Question: I believe I have successfully trained an 'SVM', but when I try to predict with it, the output is entirely 1's.
My code for training looks like this:
'''
for(size_t i = 0; i < (testPosArraySize); i++){
testGivenImg = imread(imagePosDir[i]);
detector->detect(testGivenImg, testKeypointsPos);
bowDE.compute(testGivenImg, testKeypointsPos, testFeaturesPos);
testFeaturesPos.reshape(1, 1);
testFeaturesVec.push_back(testFeaturesPos);
}
for(size_t i = 0; i < (testNegaArraySize); i++){
testGivenImg = imread(image[i]);
detector->detect(testGivenImg, testKeypointsNega);
bowDE.compute(testGivenImg, testKeypointsNega, testFeaturesNega);
testFeaturesNega.reshape(1, 1);
testFeaturesVec.push_back(testFeaturesNega);
}
Mat labels(numSamples, 1, CV_32F);
labels.rowRange(0, testPosArraySize).setTo(1);
labels.rowRange(testPosArraySize + 1, numSamples).setTo(-1);
SVM.model.train(fileTestFeat, labels, Mat(), Mat(), SVMParams());
'''
My code for prediction looks like this:
'''
vector<Mat> predictMatVec(predictArraySize); // -- amount of testing images
for(size_t i = 0; i < (predictArraySize); i++){
predictImg = imread(imageNegaDir[i]);
detector->detect(predictImg, predictKeypoints);
bowDE.compute(predictImg, predictKeypoints, predictFeatures);
predictFeatures.reshape(1, 1);
predictMatVec[i].push_back(predictFeatures);
Mat predictMat = Mat(predictMatVec);
float* predictFloat1D = (float*)predictMat.data;
Mat predictMat1D(1, fileTestFeat.cols, CV_32FC1, predictFloat1D);
float predictFloat = model.predict(predictMat1D);
cout << " -- SVM output: " << predictFloat << endl;
}
'''
But it is returning nothing but 1's.

What is wrong with it?
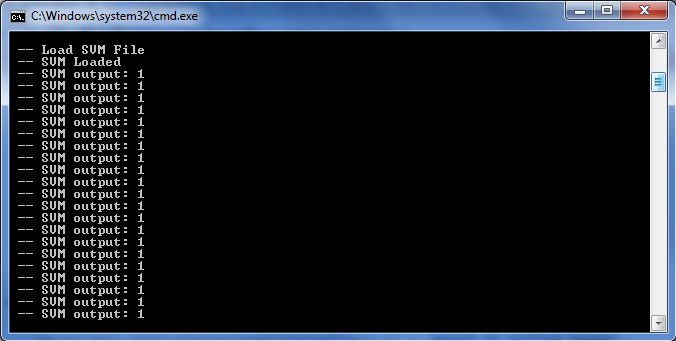
Answer: So, the vocabulary has been already created (e.g. by <URL> and you start to train you SVM classifier, right?
At this point you have a feature detector, extractor, matcher and a BOW image descriptor extractor (to compute an image descriptor using the bag of visual words) such as:
'''
cv::Ptr<cv::FeatureDetector> detector = cv::FeatureDetector::create("SURF");
cv::Ptr<cv::DescriptorExtractor> extractor = cv::DescriptorExtractor::create("SURF");
cv::Ptr<cv::DescriptorMatcher> matcher = cv::DescriptorMatcher::create("BruteForce ");
cv::BOWImgDescriptorExtractor bowide(extractor, matcher);
bowide->setVocabulary(vocabulary);
'''
First of all we need to scour the training set for our histograms:
'''
cv::Mat samples;
cv::Mat labels(0, 1, CV_32FC1);
for(auto& it : imagePosDir)
{
cv::Mat image = cv::imread(it);
std::vector<cv::KeyPoint> keypoints;
detector->detect(image, keypoints);
if(keypoints.empty()) continue;
// Responses to the vocabulary
cv::Mat imgDescriptor;
bowide.compute(image, keypoints, imgDescriptor);
if(imgDescriptor.empty()) continue;
if(samples.empty())
{
samples.create(0, imgDescriptor.cols, imgDescriptor.type());
}
// Copy class samples and labels
std::cout << "Adding " << imgDescriptor.rows << " positive sample." << std::endl;
samples.push_back(imgDescriptor);
cv::Mat classLabels = cv::Mat::ones(imgDescriptor.rows, 1, CV_32FC1);
labels.push_back(classLabels);
}
'''
Do the same for 'imagePosNeg' except that 'classLabels' will have zero values, such as:
'''
...
cv::Mat classLabels = cv::Mat::zeros(imgDescriptor.rows, 1, CV_32FC1);
labels.push_back(classLabels);
...
'''
Note how I build the samples and the labels, I marked the positive samples with labels '1', and then the negatives with label '0'. So we have the training data for each class (here for positives and negatives) in 'samples'. Lets's get training:
'''
cv::Mat samples_32f;
samples.convertTo(samples_32f, CV_32F);
CvSVM svm;
svm.train(samples_32f, labels);
// Do something with the classifier, like saving it to file
'''
Then testing let's get testing the classifier:
'''
for(auto& it : testDir)
{
cv::Mat image = cv::imread(it);
std::vector<cv::KeyPoint> keypoints;
detector->detect(image, keypoints);
if(keypoints.empty()) continue;
// Responses to the vocabulary
cv::Mat imgDescriptor;
bowide.compute(image, keypoints, imgDescriptor);
if(imgDescriptor.empty()) continue;
float res = svm.predict(imgDescriptor, true);
std::cout << "- Result of prediction: " << res << std::endl;
}
'''
Is it working?
---
Here I made a simple example about BOW+SVM under OpenCV 3.0:
<URL>
This works me fine for classifying bottles of Coca Cola / Pepsi. I also published the binaries so you can have a try on your database. Hope it works :)